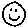
Label: smiley face